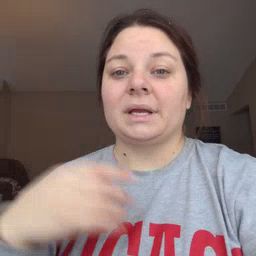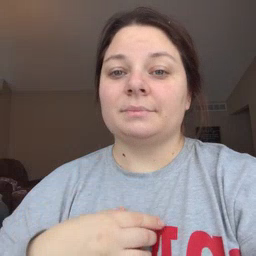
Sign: open